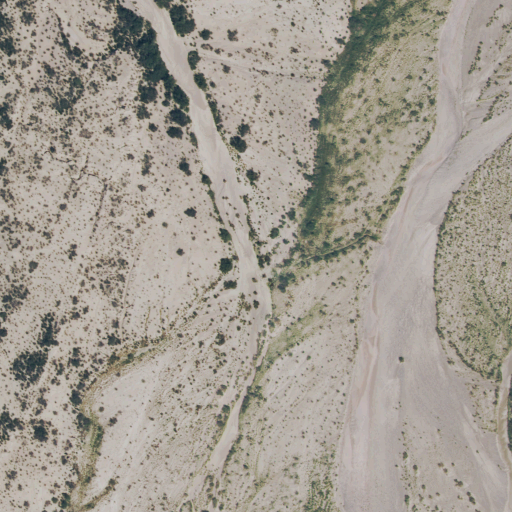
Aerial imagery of valley in Texas named The Long Draw containing shrub and grassland